Question: I've encountered a strange feature (that may be related to SQL Management Studio) with regard to the placement of return characters at the end of SQL Statements. Whilst the query runs just fine within the ID, the feature in question was breaking our deployment scripts.
Essentially, for some reason, certain lines were being terminated by what looked like a Carriage Return (CR) instead of a CRLF, as can be seen in the diff between two files below:

Now I know how to modify the build scripts to catch this, but I was curious as to how this was being caused. How on earth would a CR character be used in place of a CRLF character?
Thoughts anyone?
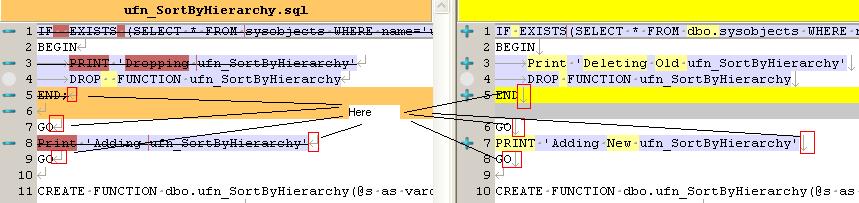
Answer: ANSI -> Unicode conversion? UNIX -> Windows conversion? Chances are, you edited it in another editor and saved it and it saved in a UNIX format, for example.